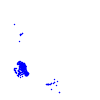
Particle: proton